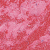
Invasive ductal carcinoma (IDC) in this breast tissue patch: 0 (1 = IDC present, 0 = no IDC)